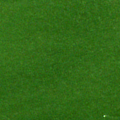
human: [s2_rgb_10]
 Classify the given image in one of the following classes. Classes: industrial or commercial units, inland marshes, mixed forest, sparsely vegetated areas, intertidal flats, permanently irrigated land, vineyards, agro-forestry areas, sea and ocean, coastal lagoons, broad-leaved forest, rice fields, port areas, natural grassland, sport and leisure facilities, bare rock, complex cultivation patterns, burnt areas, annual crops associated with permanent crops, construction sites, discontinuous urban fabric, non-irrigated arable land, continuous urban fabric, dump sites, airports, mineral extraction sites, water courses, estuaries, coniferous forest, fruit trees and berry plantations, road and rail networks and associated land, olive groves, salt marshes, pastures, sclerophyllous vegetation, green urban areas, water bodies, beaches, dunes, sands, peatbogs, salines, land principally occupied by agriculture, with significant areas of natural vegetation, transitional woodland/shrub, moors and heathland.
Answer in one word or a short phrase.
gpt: coastal lagoons